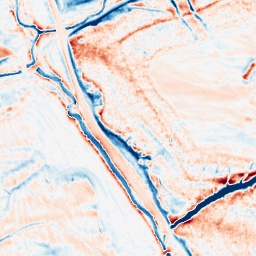
Category: classical
Decomposition family: gaussian_anisotropic
Decomposition parameters: sigma_x: 2
sigma_y: 5
Upsampling method: bilinear
Upsampling parameters: scale: 4
Upsampling scale: 4